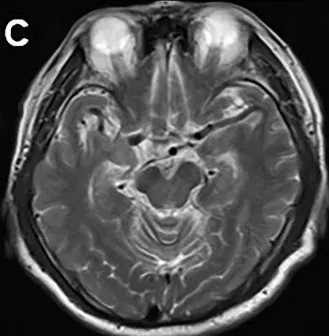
Cranial MRI in Case 1. 20 months after immunotherapy, a control cranial MRI showed a significant reduction of right hippocampus hyper-intensity in T2. Weighted, and . With.
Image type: radiology (mri)